Field crop: tomato
Growth stage: 1
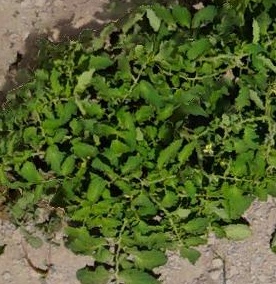
Species: tomato